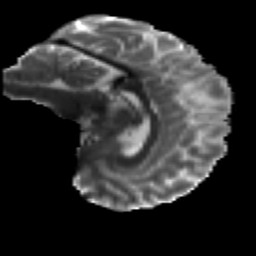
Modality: T2w
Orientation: sagittal
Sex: male
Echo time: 0.114 s